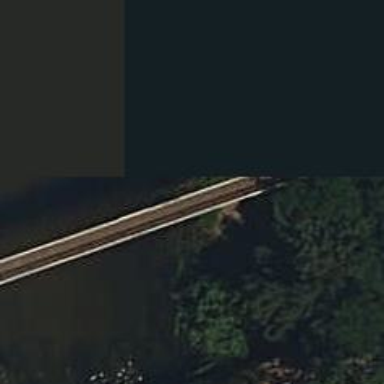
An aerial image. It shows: Bridge with pipeline.